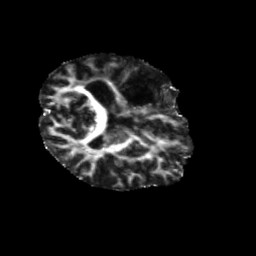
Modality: FA
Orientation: axial
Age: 57
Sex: male
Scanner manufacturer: siemens
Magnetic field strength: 3 T
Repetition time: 5.25 s
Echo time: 0.08 s